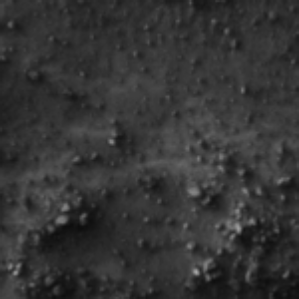
Label: frost